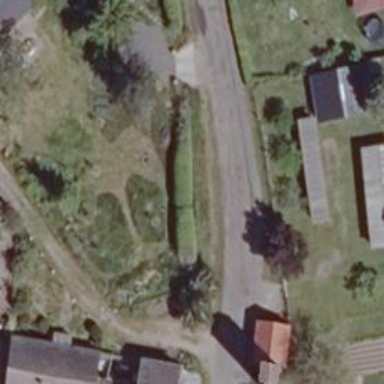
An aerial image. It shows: Residential road with grade 3 track type.